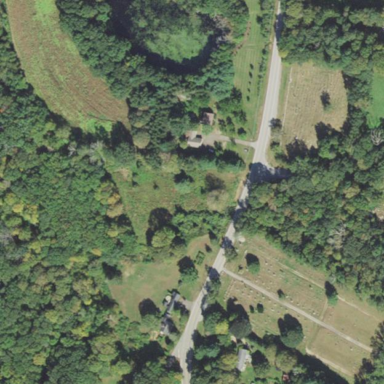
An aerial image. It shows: Cemetery.